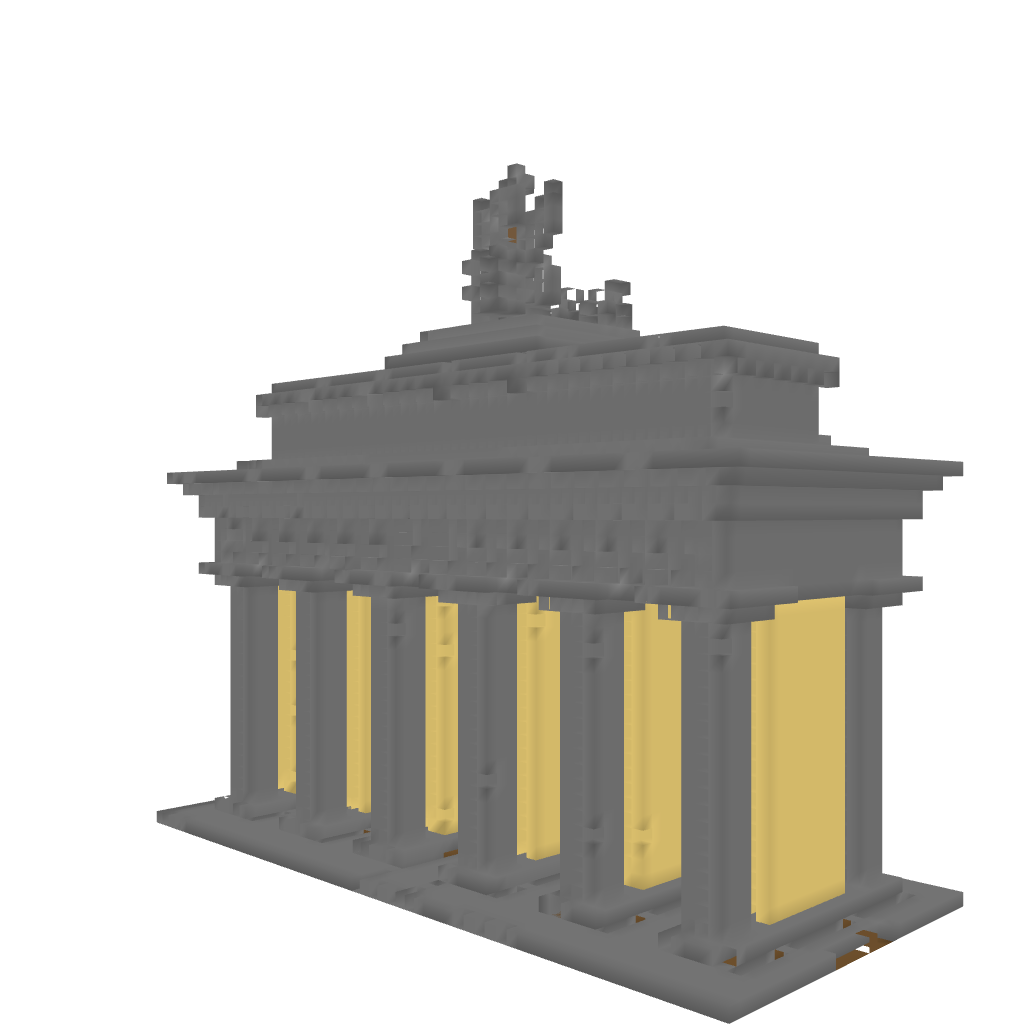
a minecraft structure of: Brandenburger Tor bad low quality